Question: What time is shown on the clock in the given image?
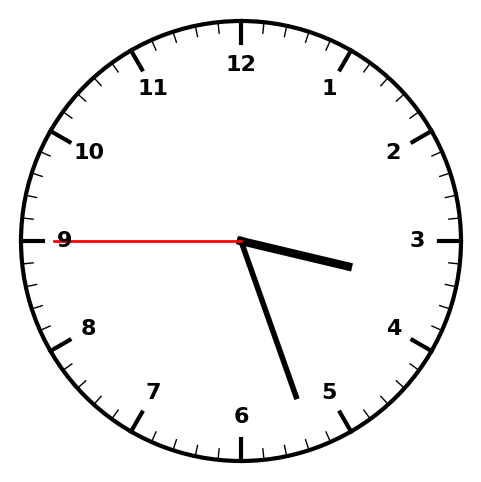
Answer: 03:26:45